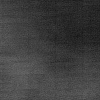
Atmospheric dust classification: dusty